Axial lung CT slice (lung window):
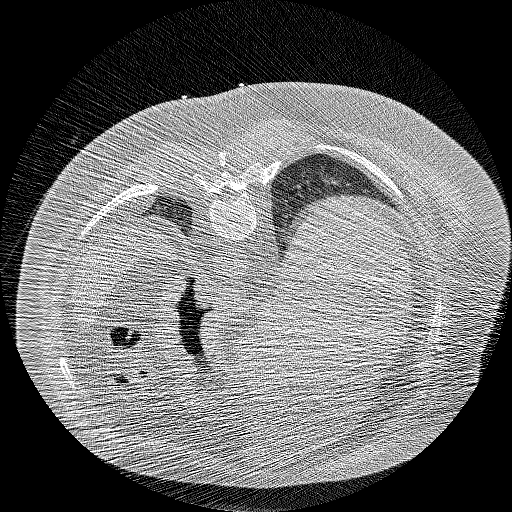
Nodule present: no